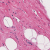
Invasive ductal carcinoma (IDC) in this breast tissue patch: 0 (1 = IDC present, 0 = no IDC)